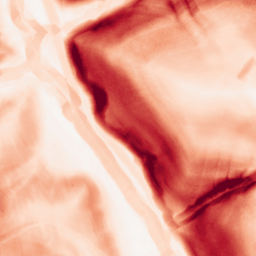
Category: morphological
Decomposition family: morphological_gradient
Decomposition parameters: size: 7
shape: diamond
Upsampling method: sinc_blackman
Upsampling parameters: scale: 2
kernel_size: 16
Upsampling scale: 2